Question: I'm trying to change my ListView item's visual but it doesn't change, I'm using this tutorial <URL> but my listview item doesn't change.
I made the bg_card.xml
'''
<?xml version="1.0" encoding="utf-8"?>
<layer-list xmlns:android="http://schemas.android.com/apk/res/android">
<item>
<shape android:shape="rectangle"
android:dither="true">
<corners android:radius="2dp"/>
<solid android:color="#ccc" />
</shape>
</item>
<item android:bottom="2dp">
<shape android:shape="rectangle"
android:dither="true">
<corners android:radius="2dp" />
<solid android:color="@android:color/white" />
<padding android:bottom="8dp"
android:left="8dp"
android:right="8dp"
android:top="8dp" />
</shape>
</item>
</layer-list>
'''
and put in my ListView but this doesn't change the visual, was thus:

My listview is:
'''
<ListView
android:layout_height="wrap_content"
android:layout_width="match_parent"
android:id="@+id/listView"
android:dividerHeight="5dp"
android:layout_margin="16dp"
android:background="@drawable/bg_card"
/>
'''
Please if someone has a suggestion, I don't know how to deal with this issue.
Thank you
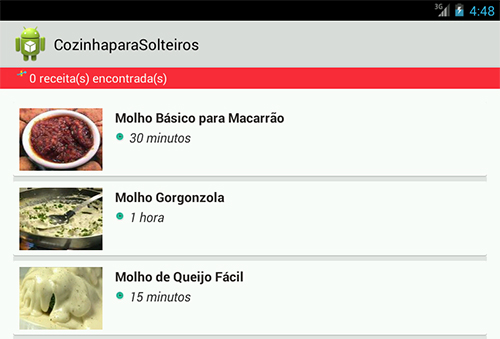
Answer: Set the background to the listItem layout, not to the listview.
'''
<LinearLayout xmlns:android="http://schemas.android.com/apk/res/android"
android:layout_width="match_parent"
android:layout_height="wrap_content"
android:orientation="horizontal"
android:background="@drawable/bg_card"
>
<ImageView
android:id="@+id/image"
android:layout_height="wrap_content"
android:layout_width="match_parent" />
<TextView
android:id="@+id/text"
android:layout_height="wrap_content"
android:layout_width="match_parent" />
</LinearLayout>
'''